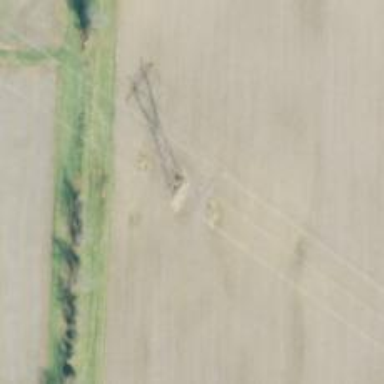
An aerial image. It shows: Lattice structure tower used for power distribution.